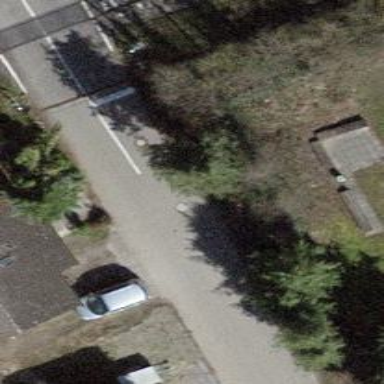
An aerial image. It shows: Unclassified asphalt road with no sidewalk.